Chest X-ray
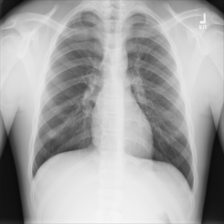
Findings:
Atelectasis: negative
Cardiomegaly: negative
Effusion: negative
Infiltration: negative
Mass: negative
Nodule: negative
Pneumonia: negative
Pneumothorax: negative
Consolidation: negative
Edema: negative
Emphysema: negative
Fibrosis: negative
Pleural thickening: negative
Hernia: negative